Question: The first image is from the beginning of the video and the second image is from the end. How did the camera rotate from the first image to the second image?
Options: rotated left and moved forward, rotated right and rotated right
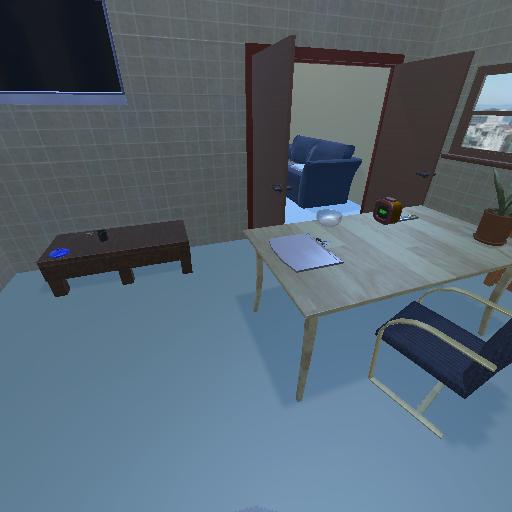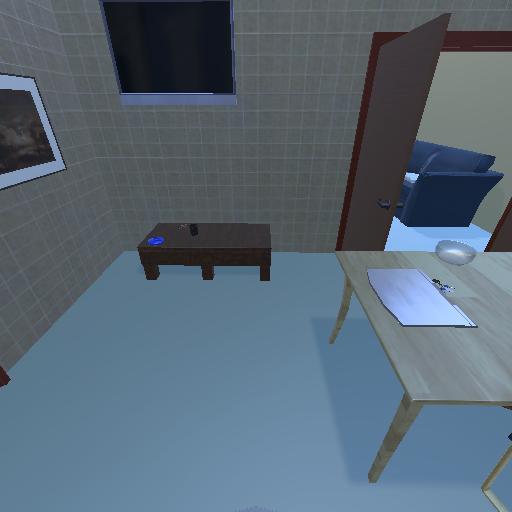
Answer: rotated left and moved forward